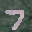
Label: 7